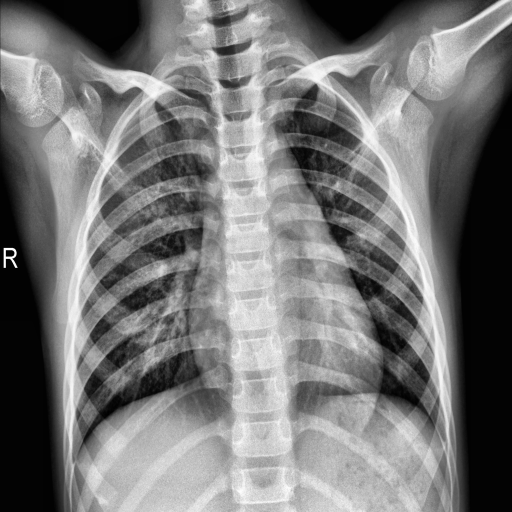
Finding: NORMAL